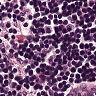
Metastatic tissue present: no